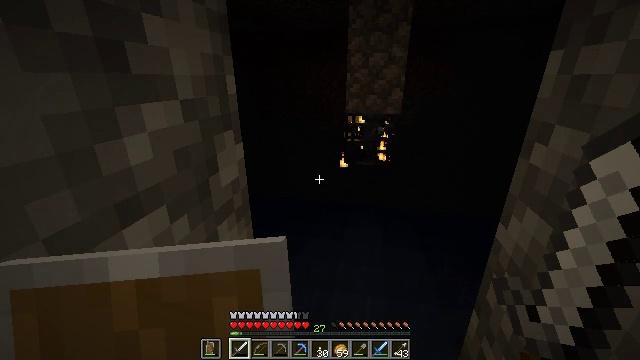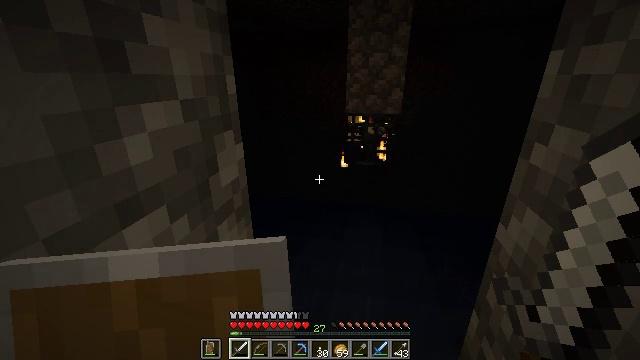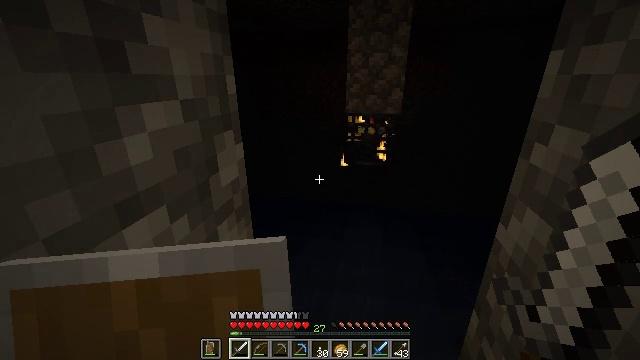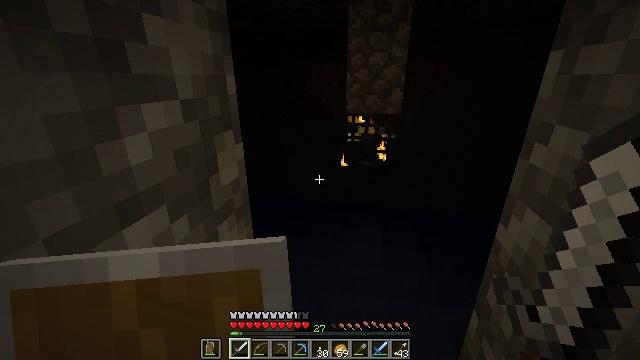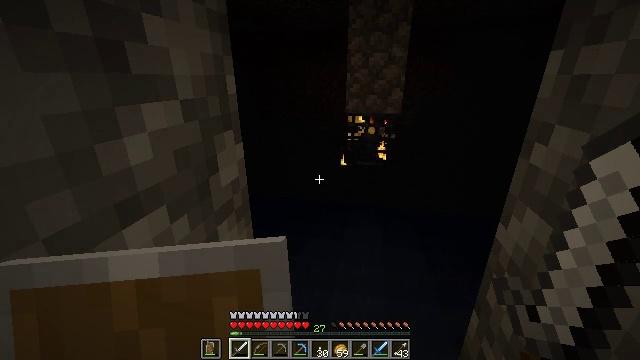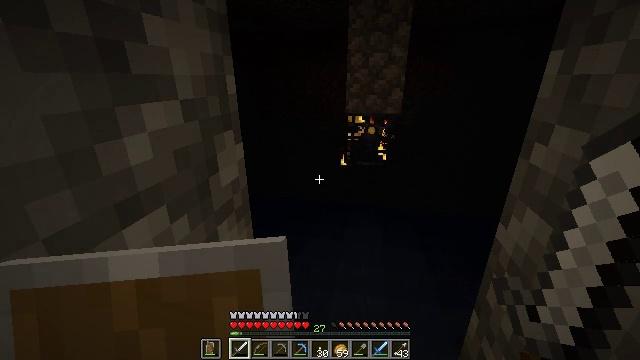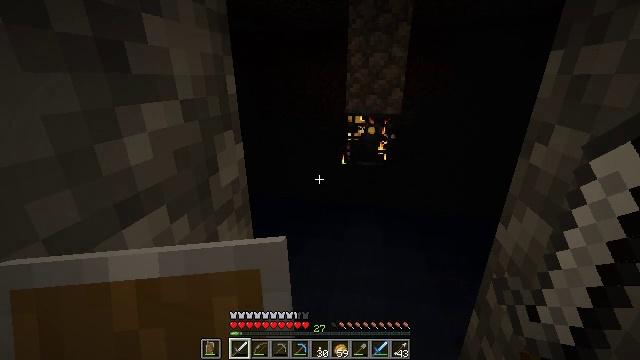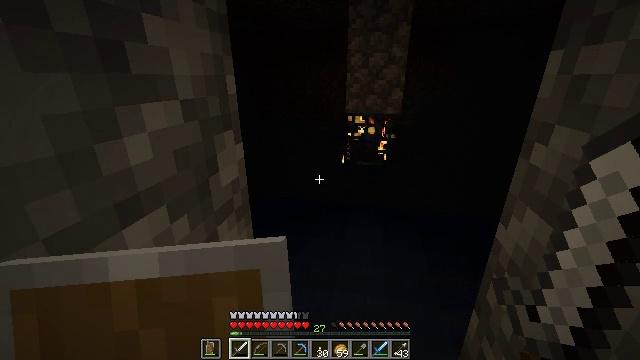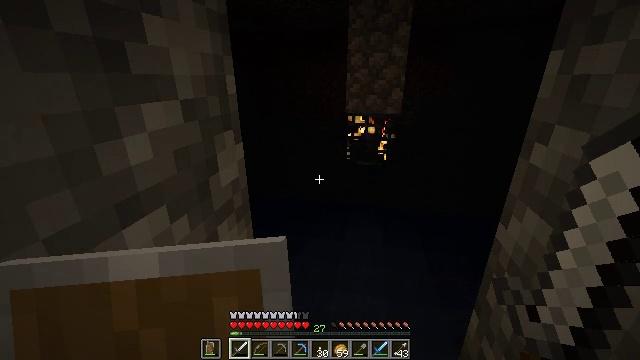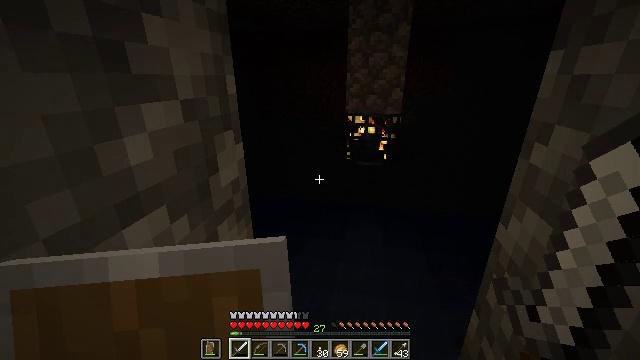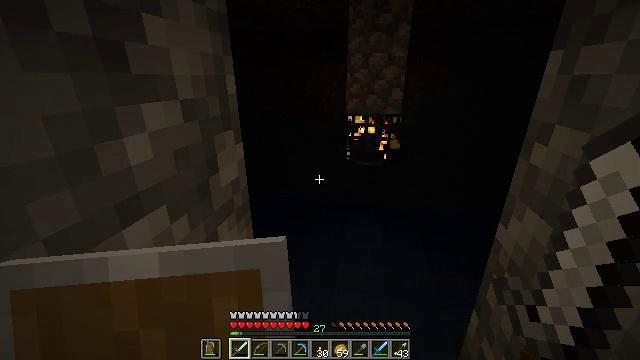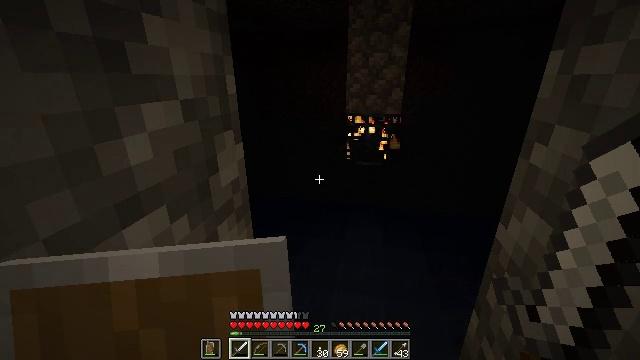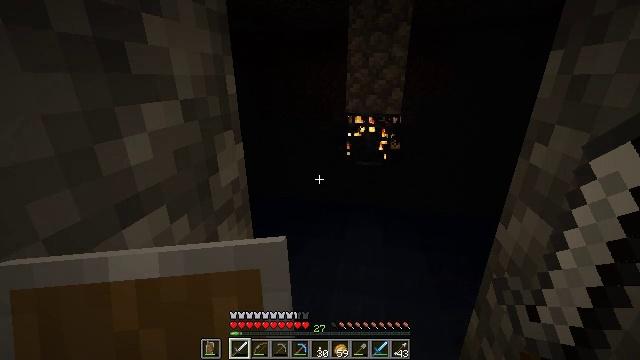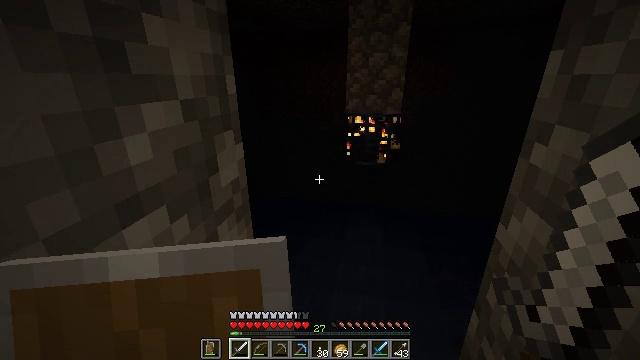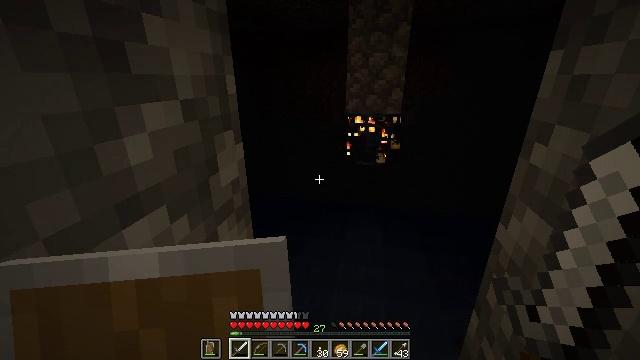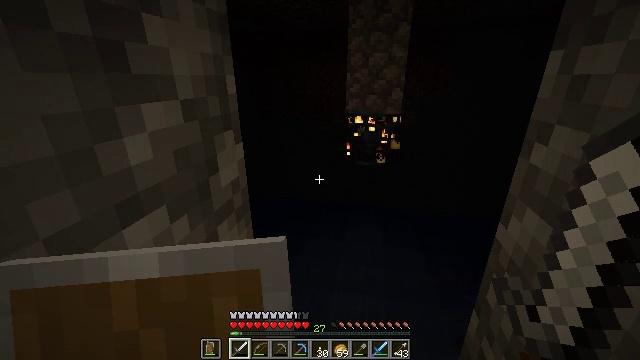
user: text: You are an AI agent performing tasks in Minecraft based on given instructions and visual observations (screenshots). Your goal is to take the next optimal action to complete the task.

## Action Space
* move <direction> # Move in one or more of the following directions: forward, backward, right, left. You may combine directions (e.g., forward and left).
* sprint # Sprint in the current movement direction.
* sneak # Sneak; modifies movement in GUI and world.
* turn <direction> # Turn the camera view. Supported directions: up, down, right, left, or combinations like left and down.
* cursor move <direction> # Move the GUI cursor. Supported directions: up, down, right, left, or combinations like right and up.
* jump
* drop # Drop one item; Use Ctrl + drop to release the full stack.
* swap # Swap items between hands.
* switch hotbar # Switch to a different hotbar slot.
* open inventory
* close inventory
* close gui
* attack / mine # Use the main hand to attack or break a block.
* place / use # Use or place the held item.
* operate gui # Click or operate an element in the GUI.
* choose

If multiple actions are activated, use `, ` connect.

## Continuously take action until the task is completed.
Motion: motion action
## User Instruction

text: Drop an iron sword.
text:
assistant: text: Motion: no_op
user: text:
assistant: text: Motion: no_op
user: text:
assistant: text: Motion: no_op
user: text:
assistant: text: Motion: no_op
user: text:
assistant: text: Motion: no_op
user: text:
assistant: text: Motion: no_op
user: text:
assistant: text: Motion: no_op
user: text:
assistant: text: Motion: no_op
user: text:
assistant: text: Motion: no_op
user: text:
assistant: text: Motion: no_op
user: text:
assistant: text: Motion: no_op
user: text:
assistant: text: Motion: no_op
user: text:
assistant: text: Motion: no_op
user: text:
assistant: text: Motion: no_op
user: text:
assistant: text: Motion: no_op
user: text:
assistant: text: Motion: no_op
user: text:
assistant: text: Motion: no_op
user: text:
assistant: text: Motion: no_op
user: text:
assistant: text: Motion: no_op
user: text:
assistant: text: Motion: no_op
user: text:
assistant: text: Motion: no_op
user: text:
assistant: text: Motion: no_op
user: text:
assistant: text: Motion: no_op
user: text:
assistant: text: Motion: no_op
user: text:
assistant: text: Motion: no_op
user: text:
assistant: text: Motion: no_op
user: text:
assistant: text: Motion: no_op
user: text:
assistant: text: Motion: no_op
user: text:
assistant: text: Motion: no_op
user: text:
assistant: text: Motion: no_op